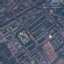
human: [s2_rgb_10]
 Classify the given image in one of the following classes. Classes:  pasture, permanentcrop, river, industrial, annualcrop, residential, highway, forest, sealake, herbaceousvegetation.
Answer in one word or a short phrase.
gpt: Residential